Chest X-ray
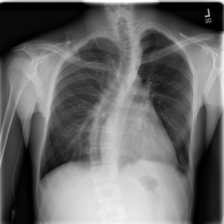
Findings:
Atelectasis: negative
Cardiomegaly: negative
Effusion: positive
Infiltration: negative
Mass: negative
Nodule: negative
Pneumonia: negative
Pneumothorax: negative
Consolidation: negative
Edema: negative
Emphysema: negative
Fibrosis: negative
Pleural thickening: positive
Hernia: negative